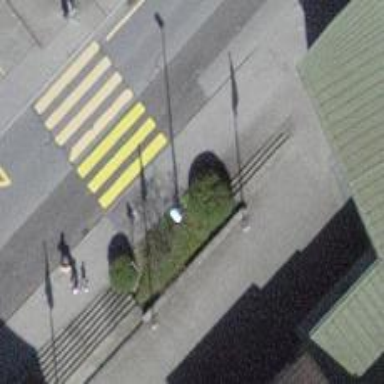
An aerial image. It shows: Kerb serving as barrier.